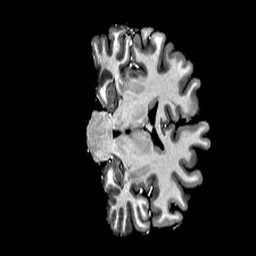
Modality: T1w
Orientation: coronal
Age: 24
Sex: female
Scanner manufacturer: siemens
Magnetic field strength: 6.98 T
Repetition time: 6 s
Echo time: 0.00302 s